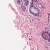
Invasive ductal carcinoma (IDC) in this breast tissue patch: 0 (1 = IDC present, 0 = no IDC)